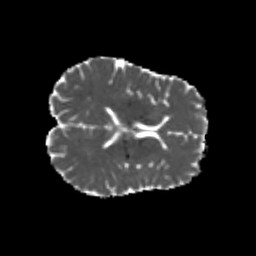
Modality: MD
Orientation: axial
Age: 25
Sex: male
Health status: healthy
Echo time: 0.074 s